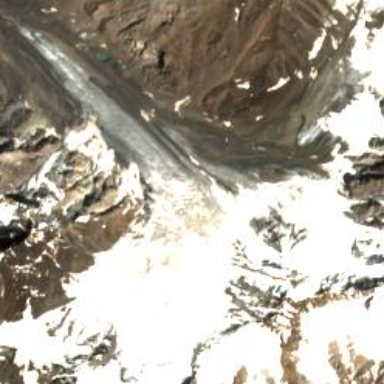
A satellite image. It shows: Majestic glacier in the distance.